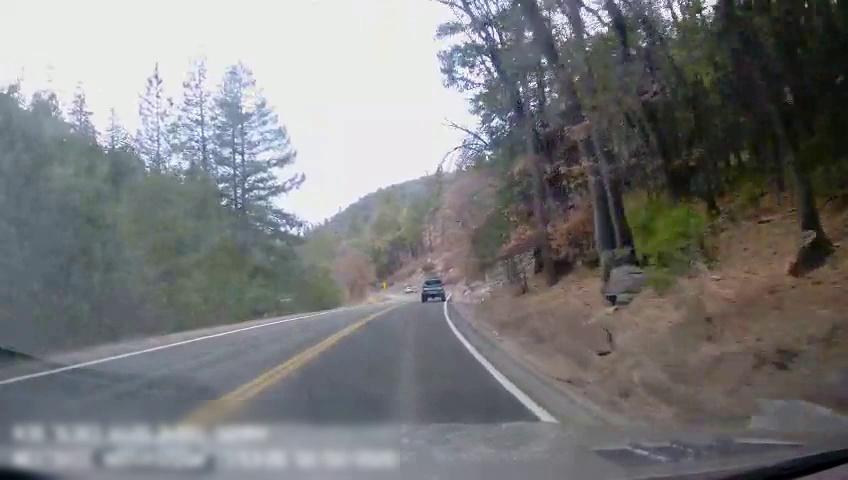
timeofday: Day
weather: Sunny
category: Drivable Space
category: Vehicles | Truck
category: Lanes | Current Lane
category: Lanes | Current Lane
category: Lanes | Alternate Lane